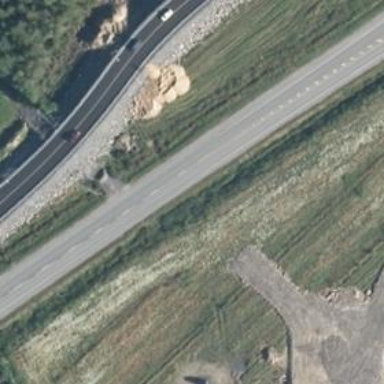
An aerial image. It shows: Asphalt bridge over trunk highway. The bridge forms part of roundabout.